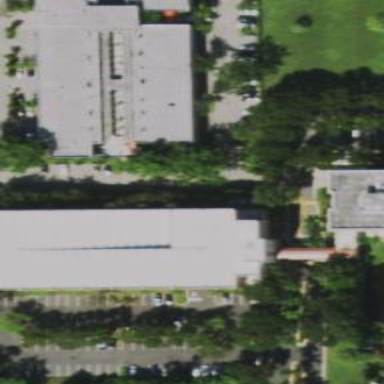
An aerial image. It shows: Office building.